Question: This is what I want to replicate in Python:

These are the names of the variables that store the data:
'''
name_1= "Alex"
name_2 ="Zia"
age_1 = 13
age_2 = 12
game_1= 1
game_2 = 2
favourite_1 ="chess"
favourite_2 = "monopoly"
cost_1= 10
cost_2 =25
total_cost = 25
'''
I want to display this like a table, but I can't, is there a way apart from calculating the spaces between one word and the other to make it fit?
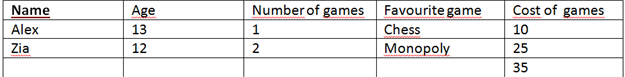
Answer: You may use <URL> library of python for this purpose.
For example:
'''
>>> from tabulate import tabulate
>>> value_list = [['Alex', 13,1, 'Chess', 10],
['Zia', 12,2, 'Monopoly', 25]]
>>> column_list = ["Name", "Age", "Number of Games", "Favourite Game", "Cost of Game"]
>>> print tabulate(value_list, column_list, tablefmt="grid")
+--------+-------+-------------------+------------------+----------------+
| Name | Age | Number of Games | Favourite Game | Cost of Game |
+========+=======+===================+==================+================+
| Alex | 13 | 1 | Chess | 10 |
+--------+-------+-------------------+------------------+----------------+
| Zia | 12 | 2 | Monopoly | 25 |
+--------+-------+-------------------+------------------+----------------+
'''